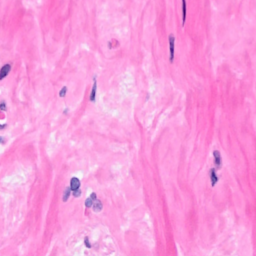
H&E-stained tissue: Breast